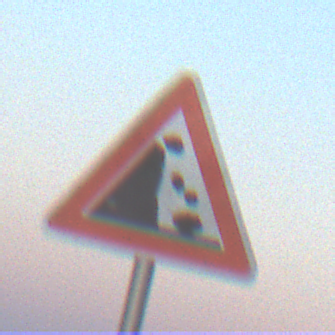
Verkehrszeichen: SteinschlagLinks
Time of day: SunriseSunset
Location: Outdoor (Nature)
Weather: Clear
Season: Winter
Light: Natural